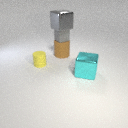
large brown rubber cylinder below large gray metal cube